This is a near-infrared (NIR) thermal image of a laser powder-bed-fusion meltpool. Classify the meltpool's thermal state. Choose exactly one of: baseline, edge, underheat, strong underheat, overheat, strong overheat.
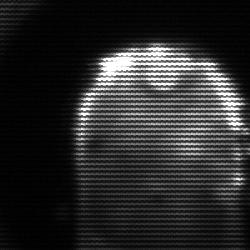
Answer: baseline